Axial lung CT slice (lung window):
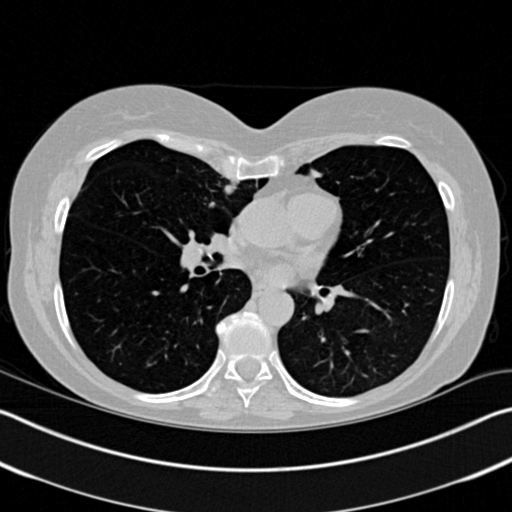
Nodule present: yes
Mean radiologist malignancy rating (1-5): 4.25